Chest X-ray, AP view. Patient: 67 years old, sex F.
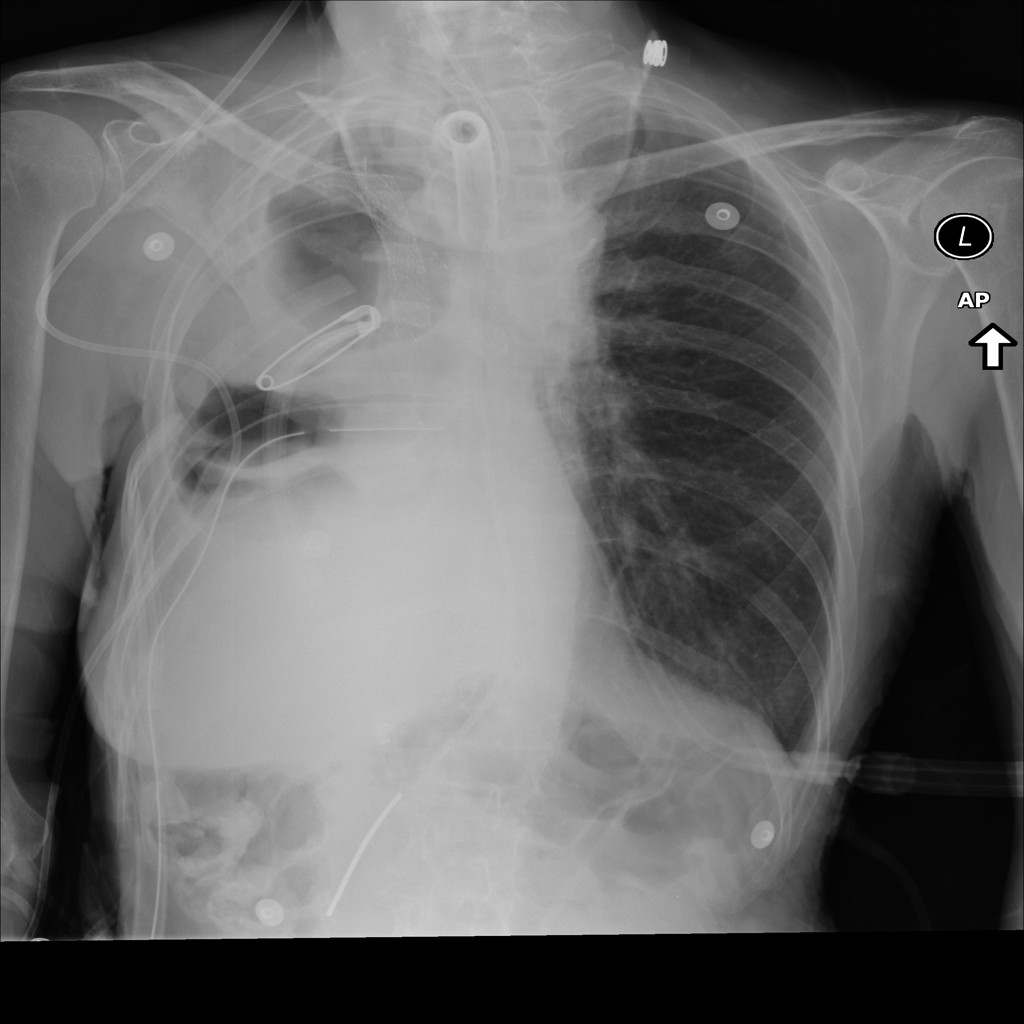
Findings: No Finding